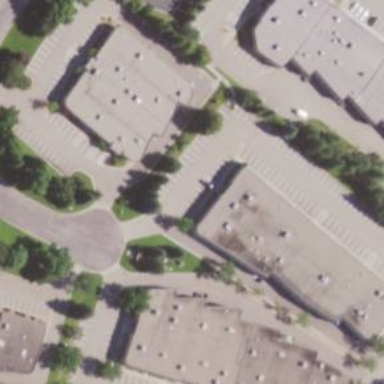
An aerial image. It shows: Building.